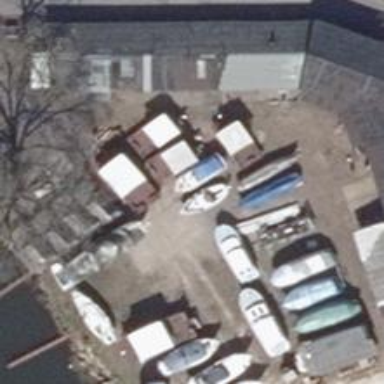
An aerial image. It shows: Boatyard along the waterway.